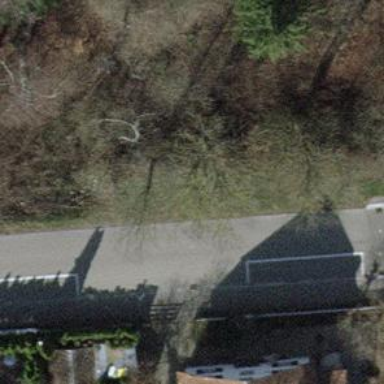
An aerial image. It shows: Residential road with asphalt surface and parallel on-street parking on the left lane.